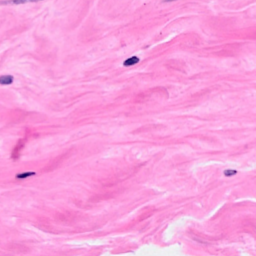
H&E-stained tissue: Breast